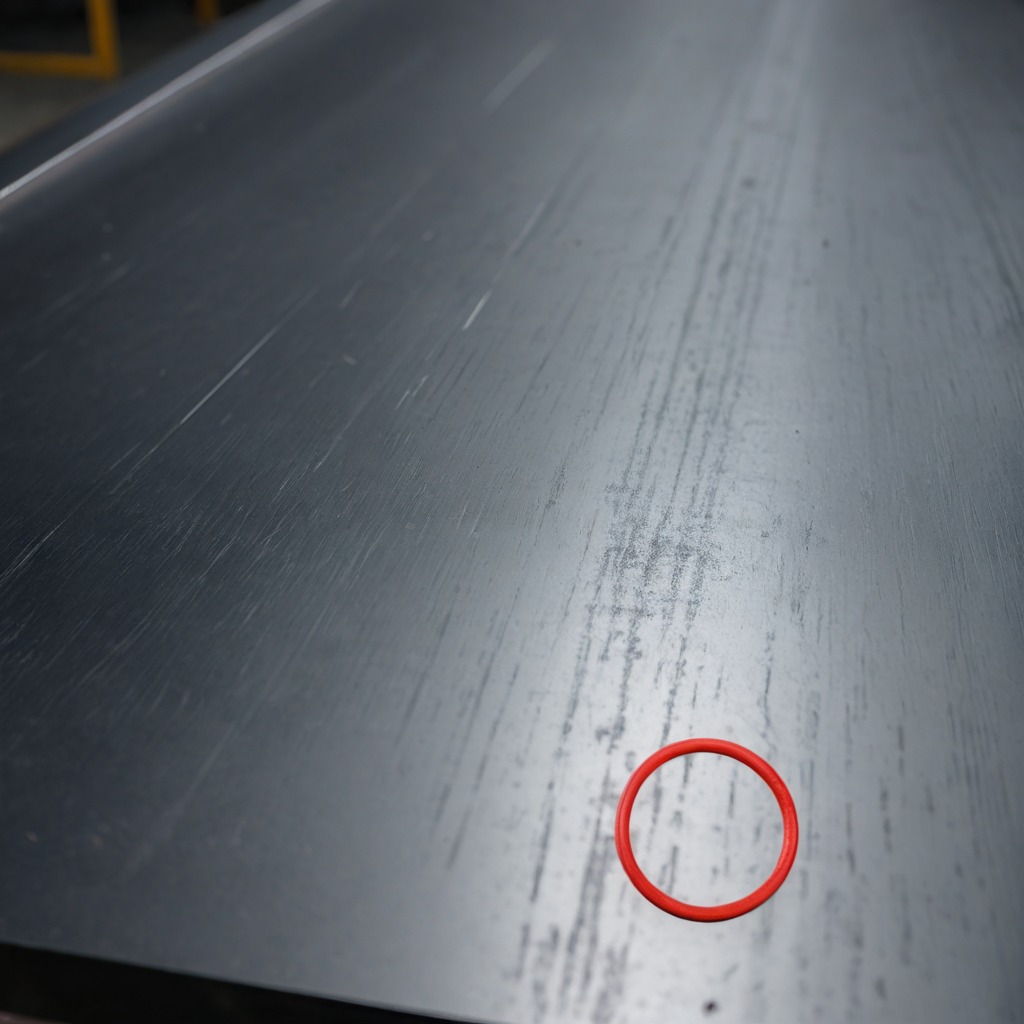
A rubber O-ring is lying on a cold steel table in a mining workshop.